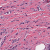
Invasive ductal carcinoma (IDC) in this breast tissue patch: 1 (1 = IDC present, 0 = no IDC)